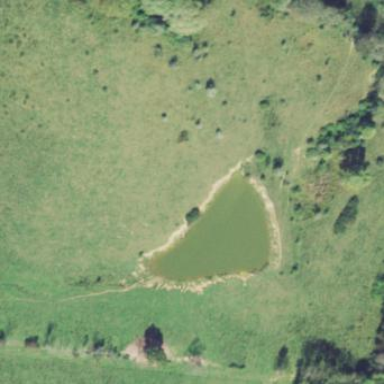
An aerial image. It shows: Serene pond surrounded by nature.